Field crop: maize
Growth stage: 1
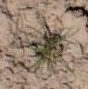
Species: salsola